Question: I'm looking for an algorithm that will give me the ancestral line for any node in any tree that has been created using a geometric series where 'a = 1', and 'r' equals any whole number. For example the tree in the image below, 'r = 2', and the ancestral line for '26' is '[26, 13, 6, 3, 1]'.

I've had a go at this myself and have come up with an answer that appears to give me the correct answer for the values of 'r' that I've tried. But before I create an app that uses this algorithm to provide file-system resources I want to be sure that I'm not missing some edge-case somewhere. It feels like the kind of problem that must have an established solution that is almost certainly more elegant that mine. Does anyone know of anything?
'''
# My python implementation.
import math
def findLevelOfFolder(folder):
""" Find the 'level' on which a given folder sits. """
if folder == 1:
return 1
else:
level = 2
while True:
lower, upper= boundsOfLevel(level)
if folder >= lower and folder <= upper:
return level
level += 1
def sumOfProgression(r, upToAndIncludingTerm):
"""
Sums a simple geometric series.
If r = 2, and upToAndIncludingTerm = 6, we'refinding the value of...
pow(2, 0) + pow(2, 1) + pow(2, 3) + ... + pow(2, 5)
"""
rRepeated = [r] * upToAndIncludingTerm
powers = range(0, upToAndIncludingTerm)
return sum(map(pow, rRepeated, powers))
def boundsOfLevel(level):
"""
A levels 'bounds' refers to the number of the first folder and the last folder
on that level. For example, when r == 2, and the level == 3, the
bounds is (4, 7). The smallest possible level is 1, which, for any
value of r always returns (1, 1).
"""
assert(level > 0, "Smallest possible level is 1.")
if level == 1:
return 1, 1
else:
lower = sumOfProgression(foldersPerFolder, level-1) + 1
upper = lower + pow(foldersPerFolder, level-1) - 1
return lower, upper
def ancestorsOfFolder(folder, ancestors):
""" Find the shortest route from folder '1' for the specified folder value.
On completion, ancestors will contain a list of numbers each of which
represents a folder in the ancestral line of 'folder'. The first number in
the list will always be 'folder' and the last number will always be 1."""
# First get the level...
level = findLevelOfFolder(folder)
lowerBoundOfPreviousLevel, _ = boundsOfLevel(level-1)
relativePosition = folder - sumOfProgression(foldersPerFolder, level-1)
parent = (lowerBoundOfPreviousLevel - 1) + math.ceil(relativePosition/foldersPerFolder)
ancestors.append(parent)
if parent != 1:
ancestorsOfFolder(parent, ancestors)
# 'r' value
foldersPerFolder = 2
# looking for ancestral line of...
folder = 23
print(ancestorsOfFolder(folder, [folder])) # -> [23, 11, 5, 2, 1]
'''
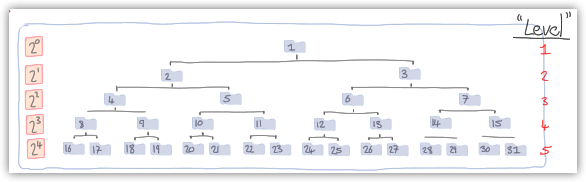
Answer: The pattern is easier to see if you start by numbering the root as 0.
For r = 4:
'''
0
1 2 3 4
5..8 9..12 13..16 17..20
'''
In this case, each node 'k' would have 'floor((k-1)/r)' as its parent.
If you start the numbering at 1, though, as in
'''
1
2 3 4 5
6..9 10..13 14..17 18..21
'''
it gets a little messier. You need to subtract before dividing by '4', then add back. What those somethings are is not immediately clear to me. My advice: work with a 0-based tree if possible :)